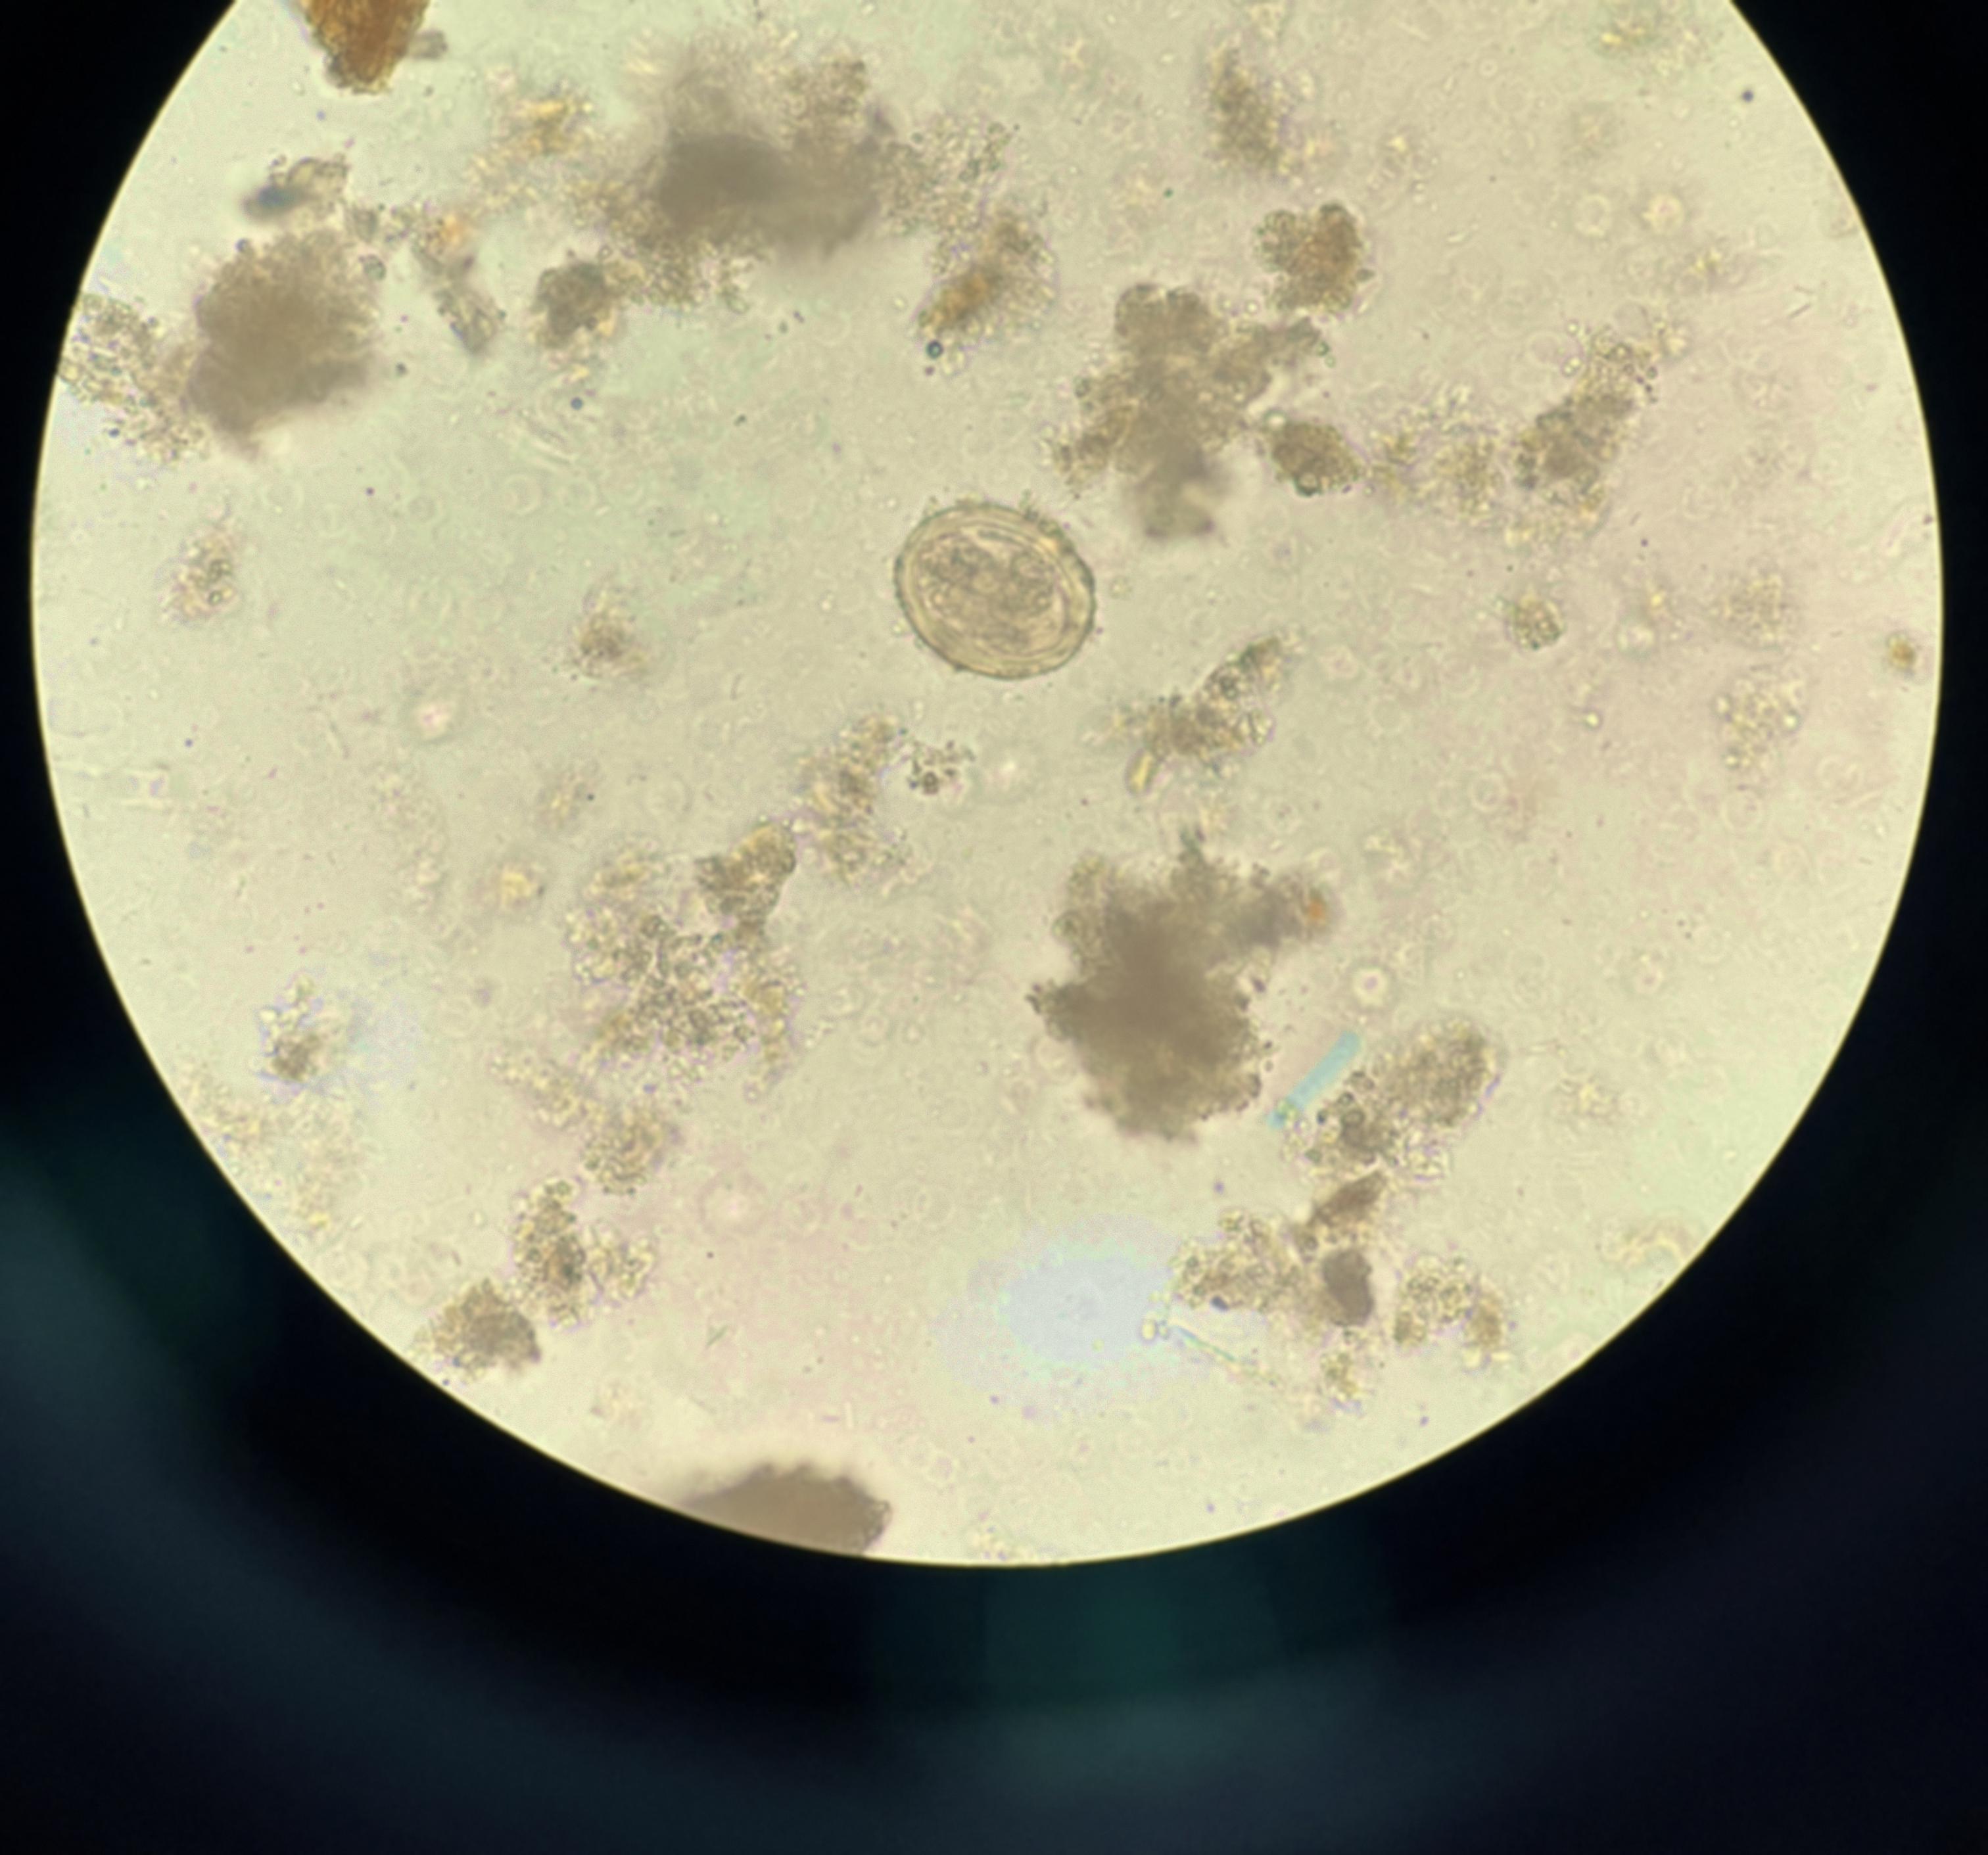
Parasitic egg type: Ascaris lumbricoides